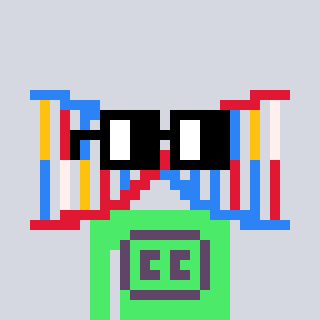
a pixel art character with square black glasses, a dna-shaped head and a teal-colored body on a cool background